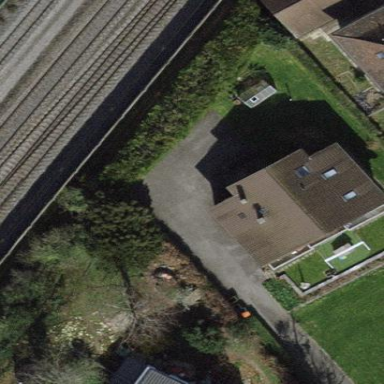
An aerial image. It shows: Detached building.